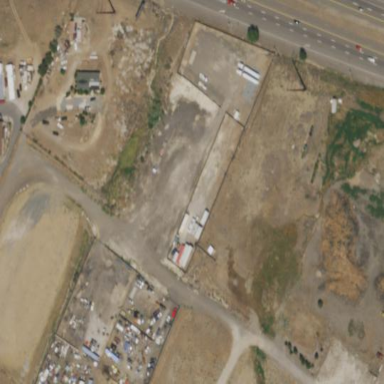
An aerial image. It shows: Warehouse building used as post depot.